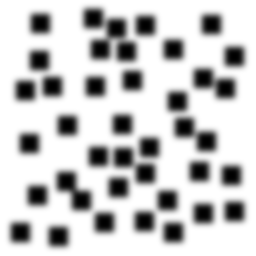
Squares: 40
Triangles: 0
Stars: 0
Total shapes: 40